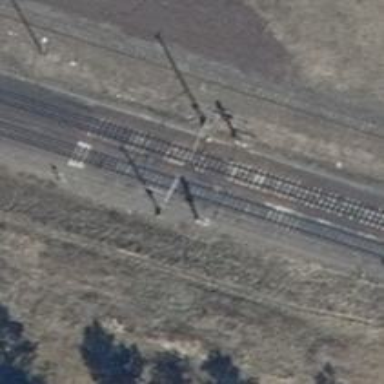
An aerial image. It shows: Railway milestone with catenary mast.